Field crop: tomato
Growth stage: 1
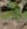
Species: solanum